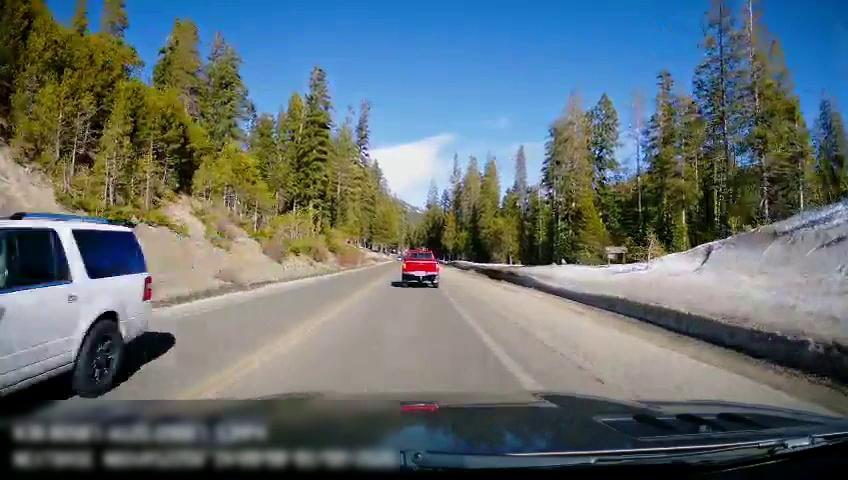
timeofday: Day
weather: Sunny
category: Drivable Space
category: Vehicles | SUV
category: Vehicles | Truck
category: Lanes | Opposite Lane
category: Lanes | Opposite Lane
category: Lanes | Current Lane
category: Lanes | Current Lane